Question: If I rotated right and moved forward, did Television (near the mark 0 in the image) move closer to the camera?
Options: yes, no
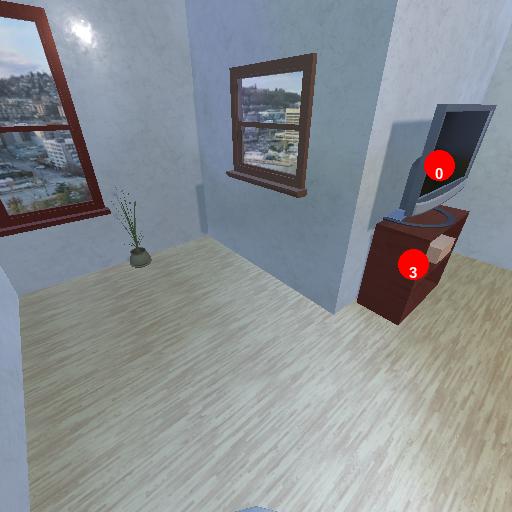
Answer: yes